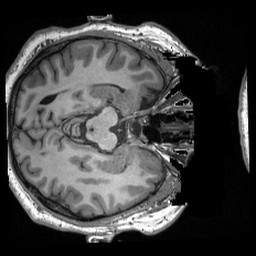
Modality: T1w
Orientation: axial
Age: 34
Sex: male
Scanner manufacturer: siemens
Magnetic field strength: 3 T
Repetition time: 2.3 s
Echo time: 0.00308 s